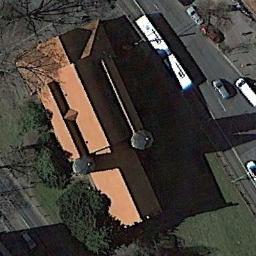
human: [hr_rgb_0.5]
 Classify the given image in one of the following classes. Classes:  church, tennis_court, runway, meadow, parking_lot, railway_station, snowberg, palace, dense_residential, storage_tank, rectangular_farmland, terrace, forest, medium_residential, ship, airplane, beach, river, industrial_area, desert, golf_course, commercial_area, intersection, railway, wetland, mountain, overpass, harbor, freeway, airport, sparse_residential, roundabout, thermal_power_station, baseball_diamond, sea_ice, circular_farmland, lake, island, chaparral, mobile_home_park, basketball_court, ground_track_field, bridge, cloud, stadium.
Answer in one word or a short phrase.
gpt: church